Question: i have problem when set text gravity to center it's not appear in the middle ?!

'''
<?xml version="1.0" encoding="utf-8"?>
<LinearLayout xmlns:android="http://schemas.android.com/apk/res/android"
style="@style/AppBaseTheme"
android:layout_width="match_parent"
android:layout_height="match_parent"
android:orientation="vertical" >
<TextView
android:id="@+id/textView1"
android:layout_width="wrap_content"
android:layout_height="wrap_content"
android:gravity="center"
android:text="Large Text Large Text Large Text Large Text Large Text Large Text"
android:layout_gravity="center"
android:textAppearance="?android:attr/textAppearanceLarge" />
</LinearLayout>
'''
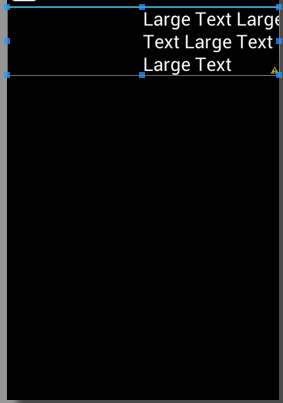
Answer: If you want the whole 'TextView' to be centered (which would then center the text) use 'android:layout_gravity'
'''
<TextView
android:id="@+id/textView1"
android:layout_width="wrap_content"
android:layout_height="wrap_content"
android:gravity="center"
android:text="Large Text Large Text Large Text Large Text Large Text Large Text"
android:layout_gravity="center" // Here
android:textAppearance="?android:attr/textAppearanceLarge" />
'''
If this doesn't fix the problem then please post the full xml as you may have other 'View's/properties causing the issue.